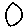
Label: circle